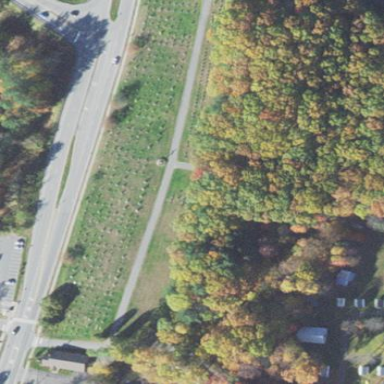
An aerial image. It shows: Cemetery.